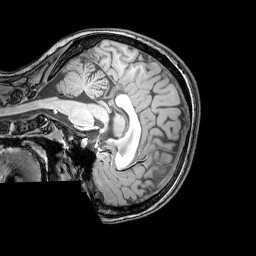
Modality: T1w
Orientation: sagittal
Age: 24
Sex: female
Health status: healthy
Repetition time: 0.081 s
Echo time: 0.037 s